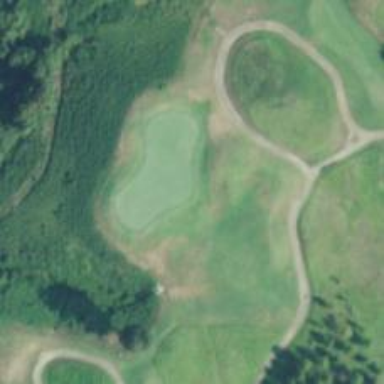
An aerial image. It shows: View of golf hole.